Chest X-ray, PA view. Patient: 34 years old, sex M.
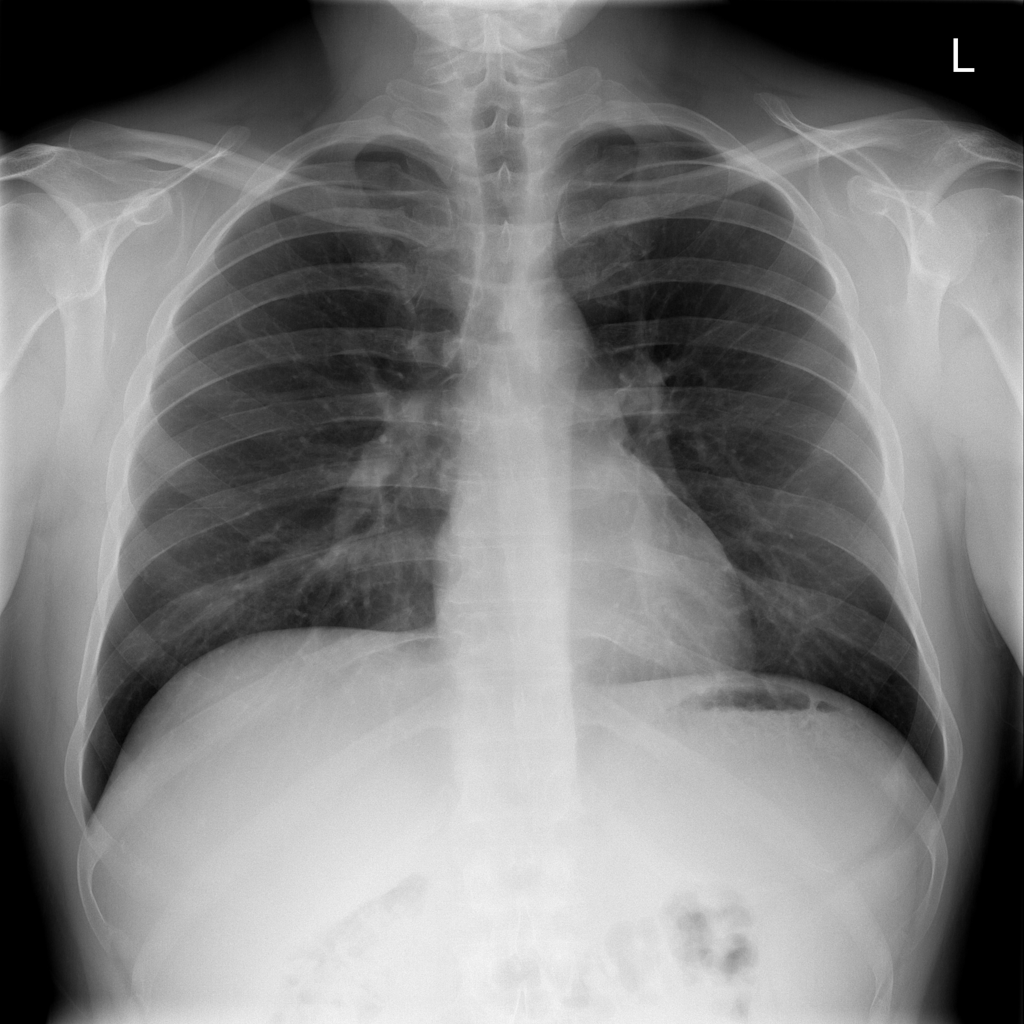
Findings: No Finding